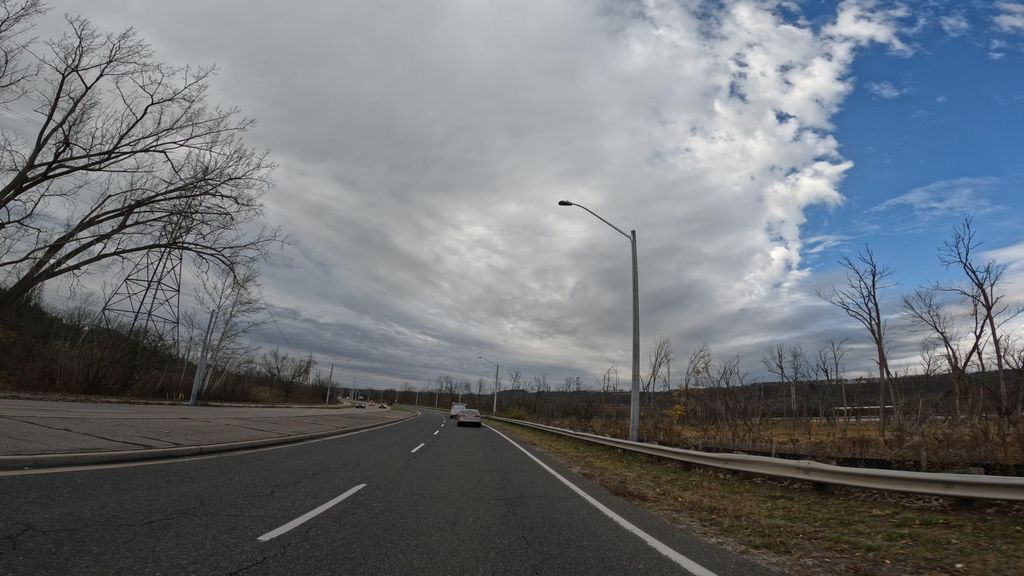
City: hamilton